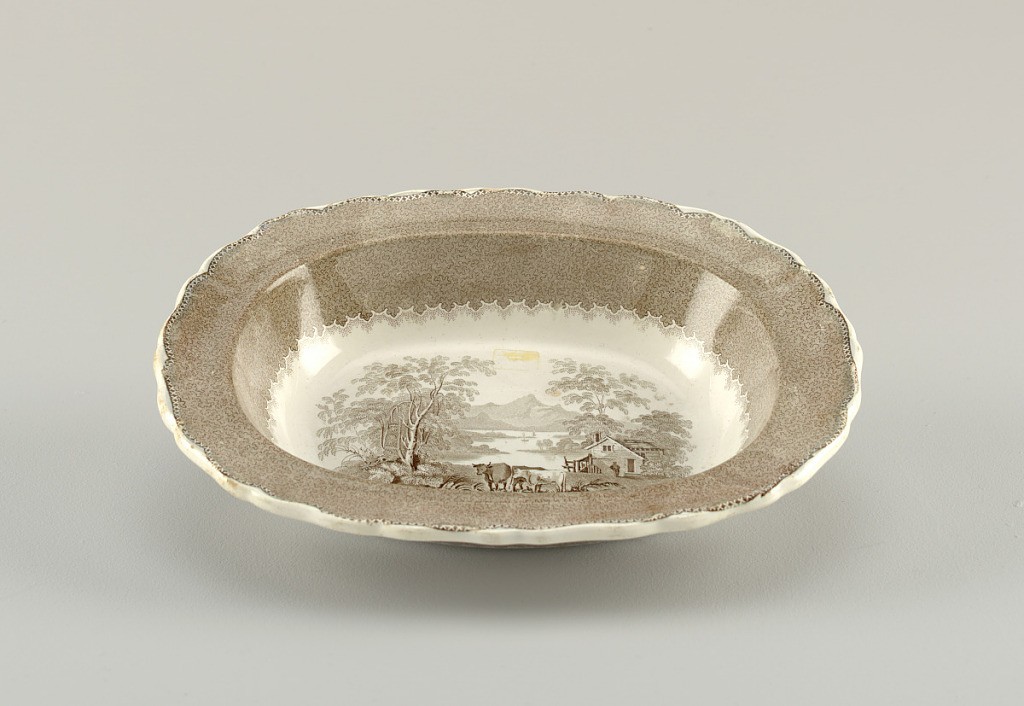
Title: Dish
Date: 19th century
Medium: Glazed earthenware, transfer-printed decoration
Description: Deep dish with brown transfer print showing cows and a house in a landscape. Border shows minute seaweed pattern.